Question: I need to make a python script which generates sine waves of a given frequency and plays them using pyaudio (blocking mode), I also need to be able to change this frequency while it runs, modulate it and plot it using pyqtgraph. For now I have a thread generating chunks of data and my approach to 'connect' those sines was to get the fft and then calculate the angle (numpy.angle), store it in a variable and use it as the phase offset to the next chunk, but I'm not getting the results I expected, maybe I'm missing something or mixing them up.
'''
import matplotlib.pyplot as plt
import numpy as np
import pyaudio
#-----------------------
CHUNK = 1024
RATE = 44100
CHANNELS = 2
FORMAT = pyaudio.paFloat32
#-----------------------
samples = int(CHUNK)
t = np.arange(samples) / RATE
con = 0
def generate_sine(a: float = 0.5, freq: float = 440.0):
global con
sine = a * np.sin(2.0 * np.pi * freq * t + con)
# get the angle of the wave
phase = np.angle(np.fft.fft(sine))
# update ref var to generate subsequent sines
# begining where the last ended
con = phase[-1]
return sine
def play_sine(data):
pa = pyaudio.PyAudio()
stream = pa.open(format=FORMAT,
channels=CHANNELS,
rate=RATE,
input=False,
output=True,
frames_per_buffer=CHUNK)
stream.write(np.array(data).astype(np.float32).tostring())
stream.close()
if __name__ == '__main__':
f = 80
chunks = generate_sine(freq=f)
for i in range(0,4):
chunks = np.concatenate((chunks, generate_sine(freq=f)))
#for i in range(0,10):
#play_sine(chunks)
plt.plot(chunks)
plt.show()
'''
Demo plot

You can see in the imagem linked that there are discontinuities around x=1024, x=2048 and so on.
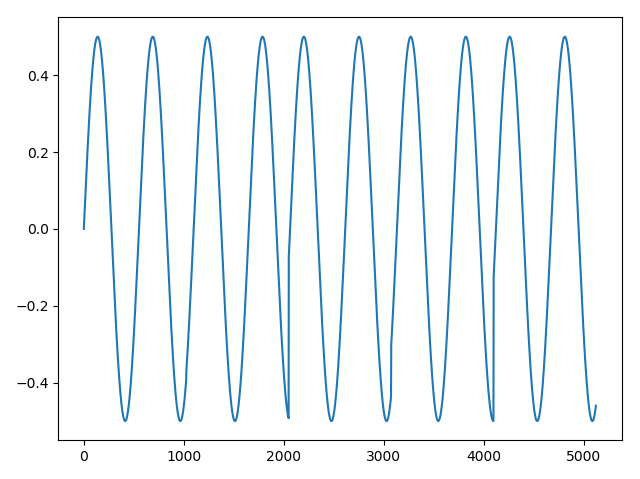
Answer: You are generating your signal with
'''
a * sin(2pf * t + con)
'''
where 't' ranges over '[0 .. CHUNK/RATE)'.
When you start the next chunk, 't' is reset to zero. To generate a continuous waveform, you need to modify 'con' to generate the same resulting phase value as the previous sample.
Using an FFT isn't going to work because the signal you are generating isn't an exact multiple of the sample window, plus you are actually interested in the phase at the end of the sample window, not the phase at the beginning.
Instead, you simply need the phase value at t=t_end, modulo 2p.
Ie, you could simply use:
'''
con = 2.0 * np.pi * f * CHUNK/RATE + con
'''
but that value will grow, possibly causing eventual numerical issues if you concatenate a lot of chunks together, where the frequencies are high. Since the sine function is periodic, you just need to normalize the end phase into the 0 to 2p range:
'''
con = math.fmod(2.0 * np.pi * f * CHUNK/RATE + con, 2.0 * np.pi)
'''
---
If you modify your generation function to be:
'''
a * sin(2p * (f * t + con))
'''
then 'con' represents the fraction of a full cycle carried forward from the previous chuck, and you can avoid the modulo division by 2p, which might improve accuracy slightly.
'''
con = math.modf(f * CHUNK/RATE + con)[0]
'''
---
Attempting a clearer explanation:
Note: This technique only works because the generation equation for the previous chunk, and are generating the following chunk. If either of those conditions change, you'll need a different technique to match the chunks.
The previous chunk is generated using the 'sin()' of the following sequence:
'''
2pf1*0/RATE+con1, 2pf1*1/RATE+con1, ..., 2pf1*1022/RATE+con1, 2pf1*1023/RATE+con1
'''
It should be clear that, for a smooth transition to the next chunk, that chunk should start with the 'sin()' of '2pf1*1024/RATE+con1'
The next chunk starts with the 'sin()' of '2pf2*0/RATE+con2'.
Therefore, we will have a smooth transition if:
'''
2pf2*0/RATE + con2 = 2pf1*1024/RATE + con1
'''
or
'''
0 + con2 = 2pf1*1024/RATE + con1
'''
or
'''
con2 = 2pf1*1024/RATE + con1
'''
which can be written in your 'generate_sine' function as:
'''
con = 2.0 * np.pi * f * CHUNK/RATE + con
'''
which is the equation that came "out of nowhere" in my above answer. From that point, since the 'sin()' function is 2p periodic, I'm just performing modulo 2p reductions, to keep the argument to 'sin()' from growing without bound, causing numerical inaccuracies.
Hope that makes things clearer.